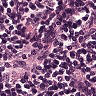
Metastatic tissue present: no